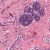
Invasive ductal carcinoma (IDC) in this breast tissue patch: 1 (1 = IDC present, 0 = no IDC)